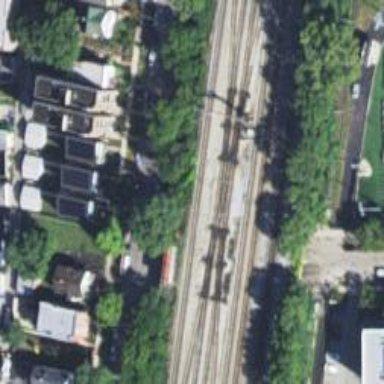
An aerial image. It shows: Railway crossing.